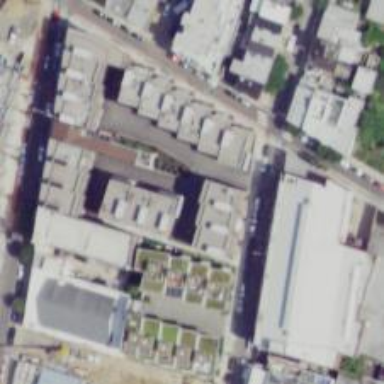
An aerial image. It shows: Alley classified as service road.